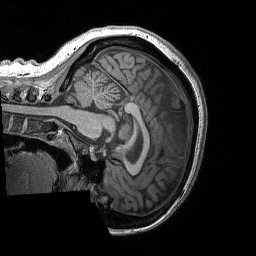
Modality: T1w
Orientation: sagittal
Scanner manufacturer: siemens
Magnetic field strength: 3 T
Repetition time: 2.3 s
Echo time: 0.00298 s